Aerial crown-view tile of a tropical tree (Barro Colorado Island, Panama), acquired 20250818:
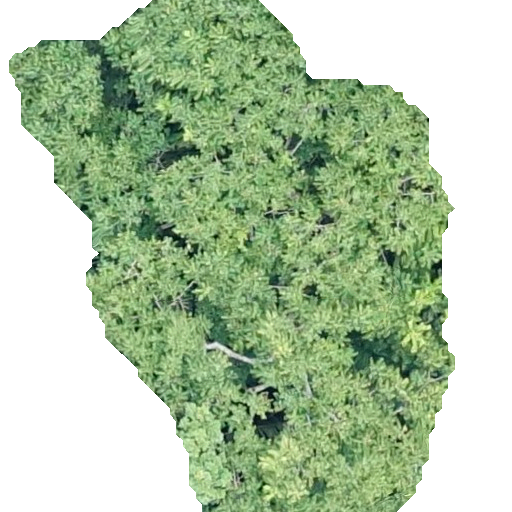
Species: Spondias radlkoferi
GBIF accepted scientific name: Spondias radlkoferi
Crown area: 234.563 m²